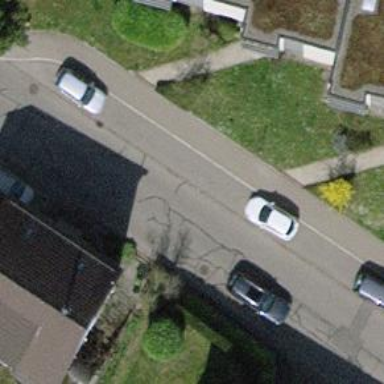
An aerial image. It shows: Parking area with asphalt surface.